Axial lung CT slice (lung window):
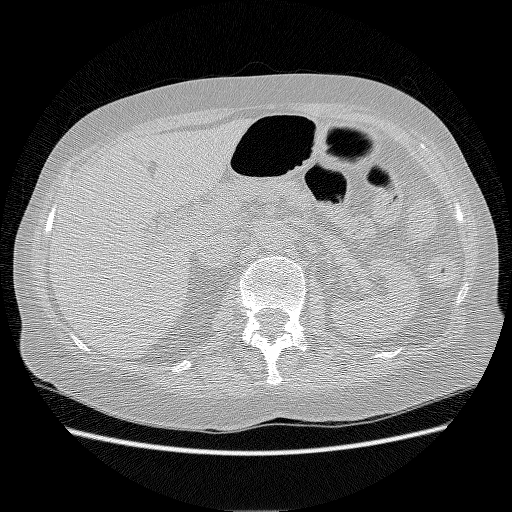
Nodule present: no